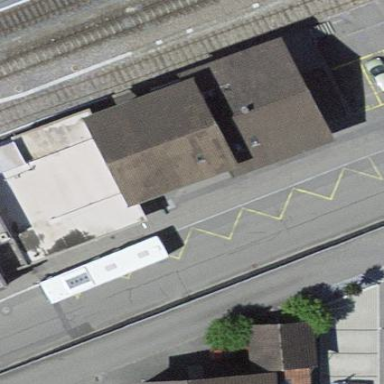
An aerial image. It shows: Transportation building.